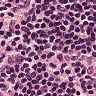
Metastatic tissue present: no